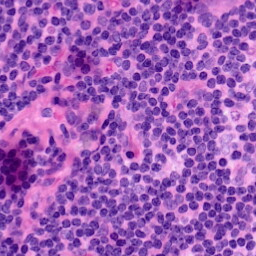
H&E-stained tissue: LymphNode